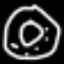
Label: donut